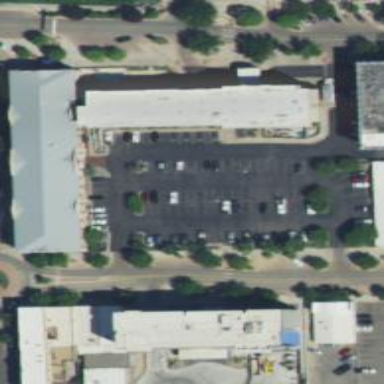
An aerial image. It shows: Parking space.